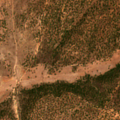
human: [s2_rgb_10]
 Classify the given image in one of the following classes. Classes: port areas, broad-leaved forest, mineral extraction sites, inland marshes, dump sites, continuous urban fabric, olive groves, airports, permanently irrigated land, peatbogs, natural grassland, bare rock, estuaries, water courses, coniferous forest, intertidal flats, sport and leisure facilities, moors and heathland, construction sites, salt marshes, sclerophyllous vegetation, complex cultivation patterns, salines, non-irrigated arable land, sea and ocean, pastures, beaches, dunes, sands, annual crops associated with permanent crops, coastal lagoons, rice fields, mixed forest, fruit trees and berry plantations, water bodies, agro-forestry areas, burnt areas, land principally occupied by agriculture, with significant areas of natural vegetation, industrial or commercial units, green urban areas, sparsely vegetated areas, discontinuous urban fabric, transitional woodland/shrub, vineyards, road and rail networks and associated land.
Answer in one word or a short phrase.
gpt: agro-forestry areas, broad-leaved forest, transitional woodland/shrub